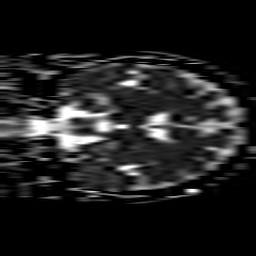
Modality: ADC
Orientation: coronal
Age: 71
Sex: female
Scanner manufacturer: philips
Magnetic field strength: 3 T
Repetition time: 3.332 s
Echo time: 0.076 s